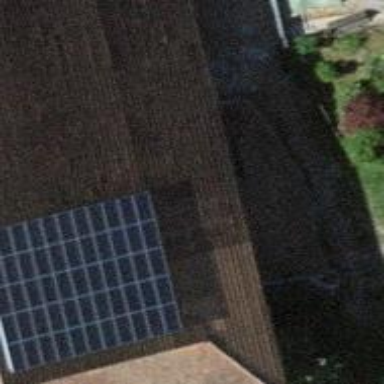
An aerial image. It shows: Solar photovoltaic panel generator.